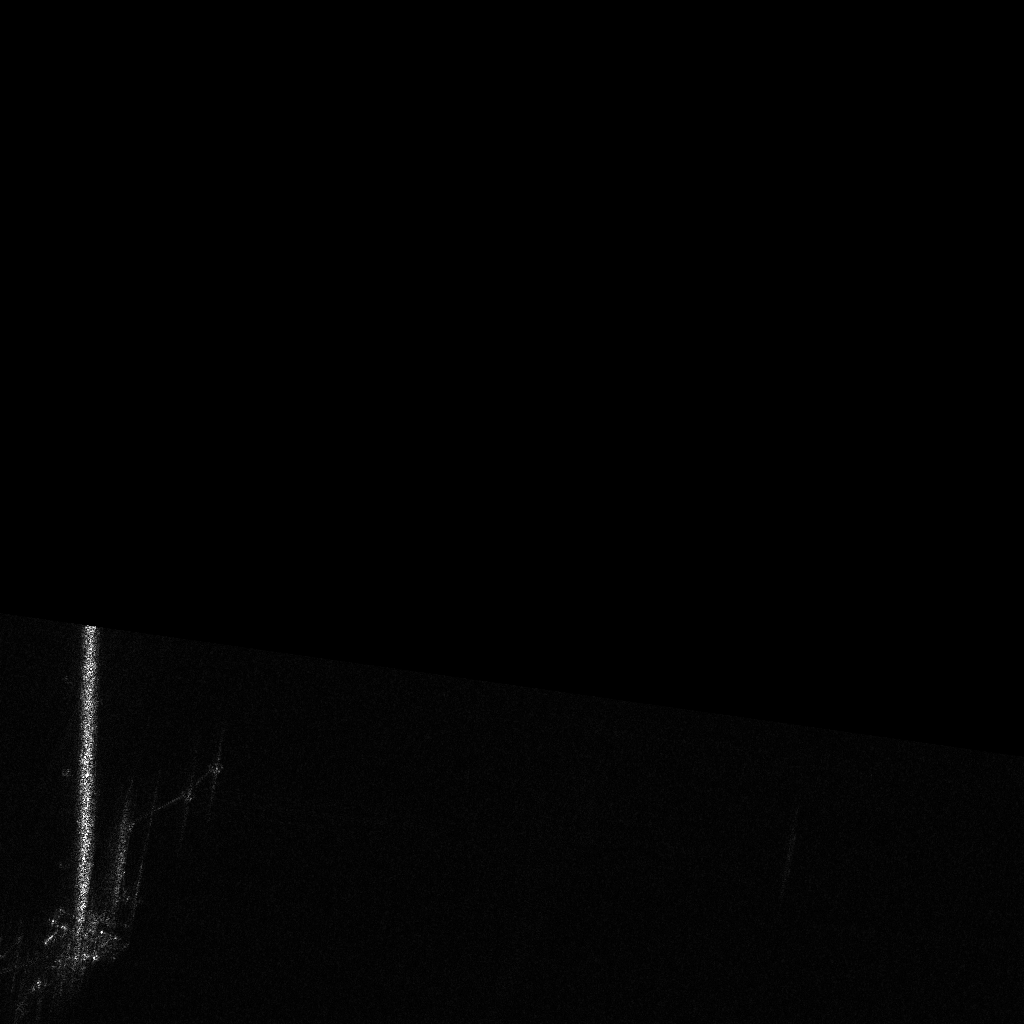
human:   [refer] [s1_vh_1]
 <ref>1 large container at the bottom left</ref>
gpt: <box>[[6, 84, 10, 100, 48]]</box>